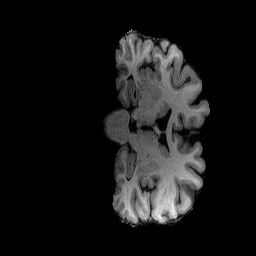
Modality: T1w
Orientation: coronal
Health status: healthy